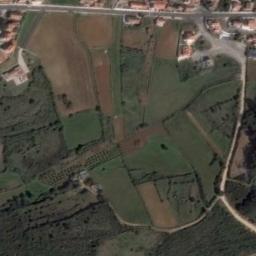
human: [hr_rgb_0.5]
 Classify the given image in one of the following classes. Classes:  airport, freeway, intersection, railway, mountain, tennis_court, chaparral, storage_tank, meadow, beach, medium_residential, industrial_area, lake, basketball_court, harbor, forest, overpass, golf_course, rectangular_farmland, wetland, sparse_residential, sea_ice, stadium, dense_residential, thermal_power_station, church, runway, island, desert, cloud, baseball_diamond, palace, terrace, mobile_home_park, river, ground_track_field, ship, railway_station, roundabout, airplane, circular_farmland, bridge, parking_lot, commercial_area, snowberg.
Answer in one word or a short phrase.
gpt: terrace